Question: I am using the following codes to resize an image, I can easily get same aspect ratio as the original image by using the 'getScaledInstance' function by setting one parameter to negative, so that it automatically maintains the other paramter to get the aspect ratio. But the problem that I am facing is with the 'BufferedImage', I cannot set it to the desired aspect ratio because I don't know beforehand what values of height it will generate(width I have set to 500).I have also included the image that I can getting as a result of running the following code. 'BufferedImage' I have set to 800x600 because I have no other option.My previous question was <URL>
'''
public class ResizeImage {
public static void main(String[] args) throws IOException {
BufferedImage img1 = new BufferedImage(800, 600,
BufferedImage.TYPE_INT_RGB);
img1.createGraphics()
.drawImage(
ImageIO.read(
new File(
"C:/Users/Public/Pictures/Sample Pictures/Desert.jpg"))
.getScaledInstance(500, -1, Image.SCALE_SMOOTH),
0, 0, null);
ImageIO.write(img1, "jpg", new File(
"C:/Users/Public/Pictures/Sample Pictures/test/Desert.jpg"));
}
}
'''

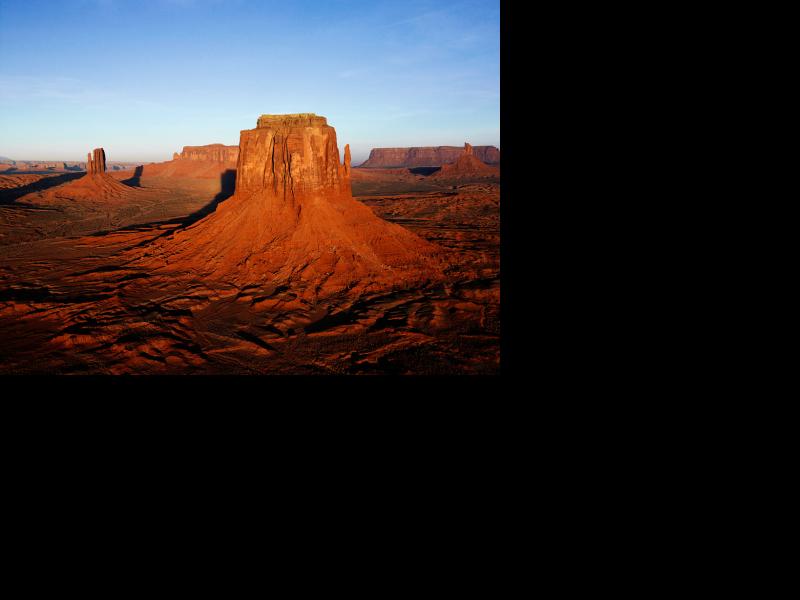
Answer: You can do the math to get the original image aspect ratio
'''
double ratio = img1.getWidth() / img1.getHeigth();
'''
and invoke the getScaledInstance with this ratio
'''
blabla.getScaledInstance(500, (int)500 / ratio, Image.SCALE_SMOOTH);
'''